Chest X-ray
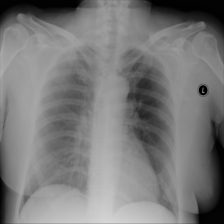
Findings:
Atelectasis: negative
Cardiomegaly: negative
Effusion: negative
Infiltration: negative
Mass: negative
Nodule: negative
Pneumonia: negative
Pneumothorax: negative
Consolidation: negative
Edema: negative
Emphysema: negative
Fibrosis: negative
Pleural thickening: negative
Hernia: negative